Question: I wasted all the day on one query without success , I need a help :) with a given , I need to query all the Products that linked to customer seller can sell but sold to him before , the Commissions table is indication of what products seller can sell

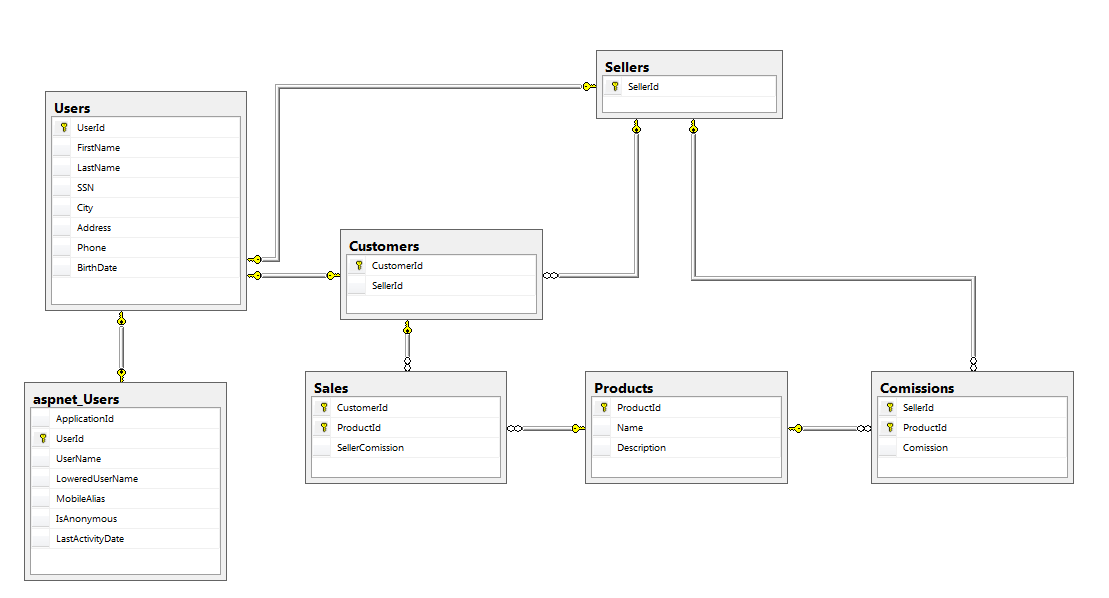
Answer: '''
SELECT sellableProduct
FROM (SELECT Comissions.ProductId AS sellableProduct, Sellers.SellerId AS sellableSeller FROM Comissions INNER JOIN Sellers ON Comissions.SellerId=Sellers.SellerId INNER JOIN Customers ON Sellers.SellerId=Customers.SellerId WHERE Customers.CustomerId = @customerid) AS tblSellable
LEFT JOIN (SELECT Sales.ProductId AS soldProduct, Customers.SellerId as soldSeller FROM Customers INNER JOIN Sales ON Customers.CustomerId=Sales.CustomerId WHERE Customers.CustomerId = @customerid) AS tblSold
ON tblSellable.sellableProduct=tblSold.soldProduct AND tblSellable.sellableSeller=tblSold.soldSeller
WHERE tblSold.soldProduct IS NULL
'''
this way you avoid time-consuming IN statements
If a Customer can only have one Seller, then you can omit the seller link:
'''
SELECT sellableProduct
FROM (SELECT Comissions.ProductId AS sellableProduct FROM Comissions INNER JOIN Sellers ON Comissions.SellerId=Sellers.SellerId INNER JOIN Customers ON Sellers.SellerId=Customers.SellerId WHERE Customers.CustomerId = @customerid) AS tblSellable
LEFT JOIN (SELECT Sales.ProductId AS soldProduct FROM Sales WHERE Sales.CustomerId = @customerid) AS tblSold
ON tblSellable.sellableProduct=tblSold.soldProduct
WHERE tblSold.soldProduct IS NULL
'''